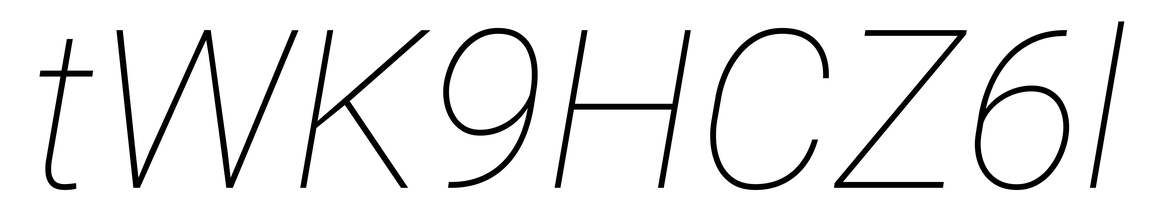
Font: Roboto-Italic_Thin_Italic